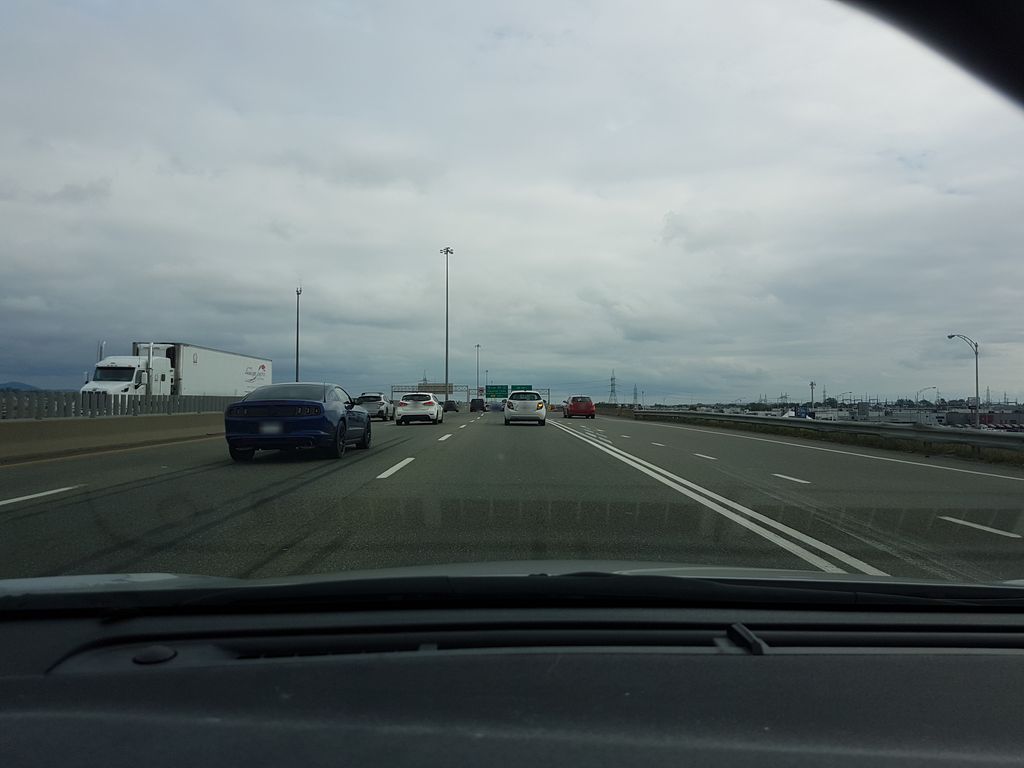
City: quebec_city